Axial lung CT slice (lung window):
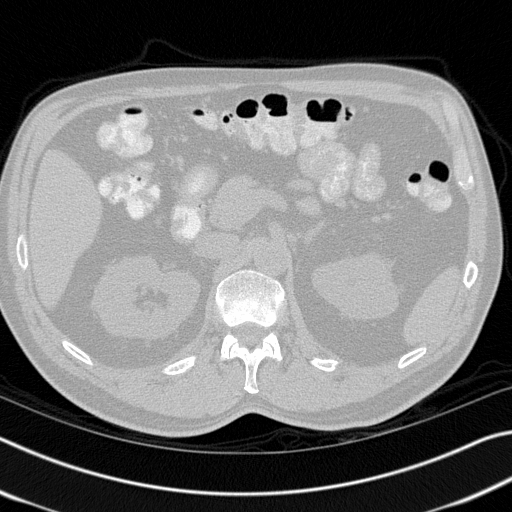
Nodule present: no